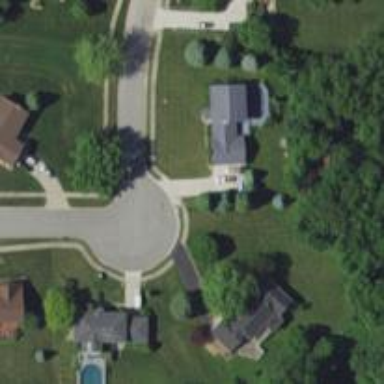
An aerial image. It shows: Residential road.